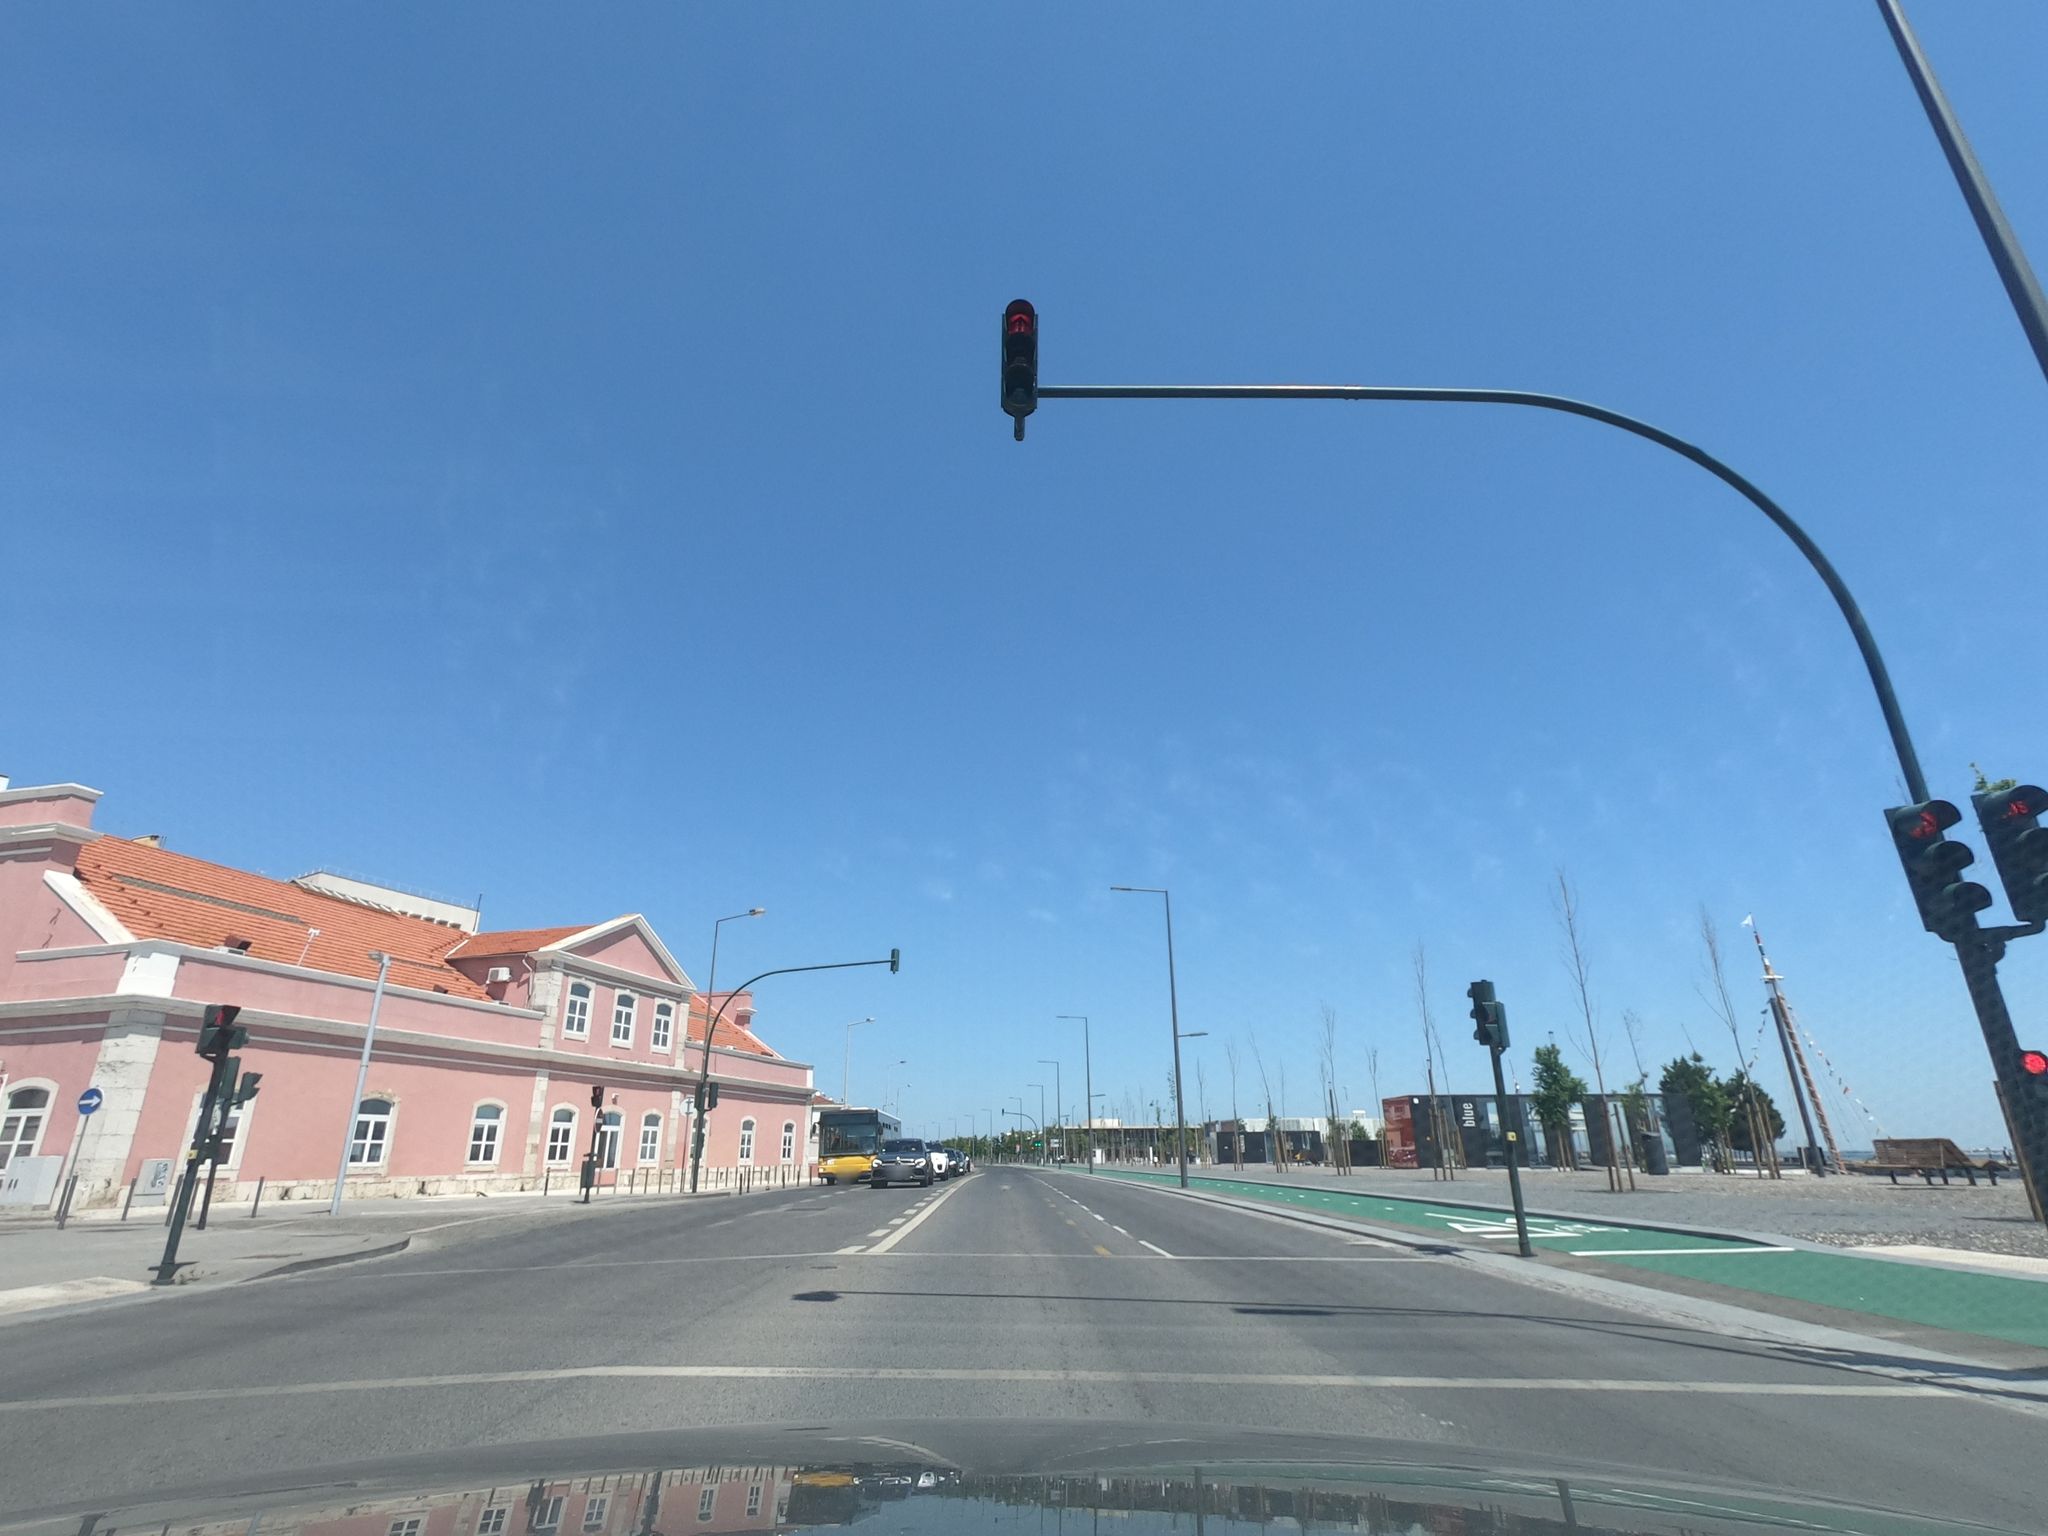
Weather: clear
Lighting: day
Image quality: good
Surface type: driving surface
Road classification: primary
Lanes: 4
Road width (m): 2.6
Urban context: urban centre
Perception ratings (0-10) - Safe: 7.69, Lively: 6.12, Beautiful: 4, Boring: 1.6, Depressing: 5.48, Wealthy: 6.46